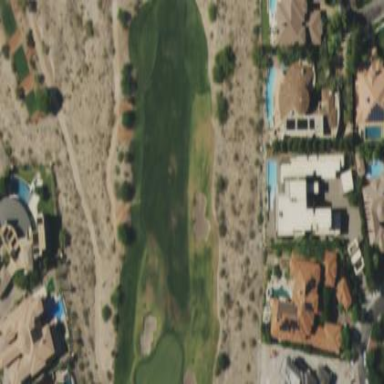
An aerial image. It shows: Rough area on grassy golf course.